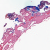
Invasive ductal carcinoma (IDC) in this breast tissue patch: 0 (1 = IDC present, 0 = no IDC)